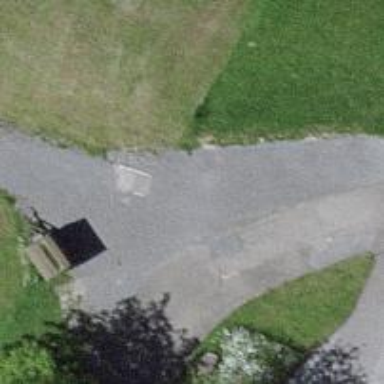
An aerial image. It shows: Sidewalk.